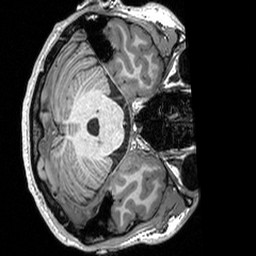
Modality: T1w
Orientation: axial
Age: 22
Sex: male
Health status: healthy
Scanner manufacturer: siemens
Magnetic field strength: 3 T
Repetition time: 2.3 s
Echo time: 0.00298 s